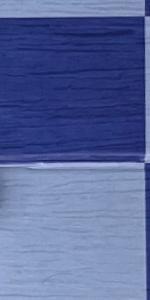
Label: Empty